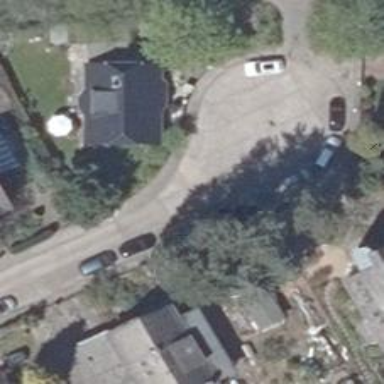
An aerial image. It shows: Residential road with concrete surface and sidewalks on both sides. There is parallel on-street parking on the right lane.